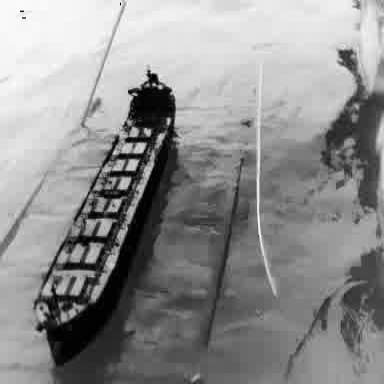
There is a liner in the infrared image.